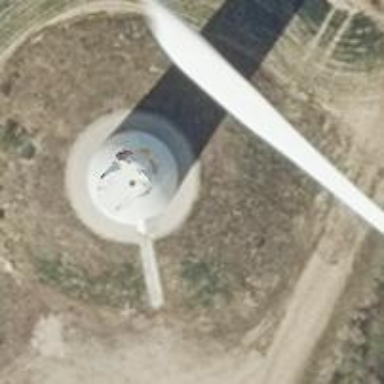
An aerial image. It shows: Wind turbine generator that utilizes wind as its source for generating electricity. It is of the horizontal axis type.